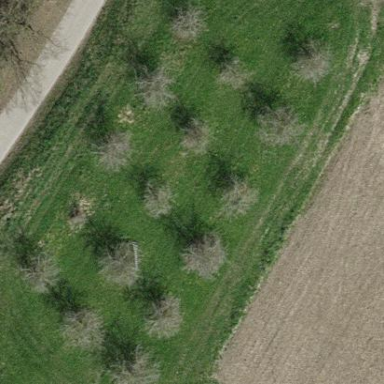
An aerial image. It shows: Orchard.